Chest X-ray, PA view. Patient: 39 years old, sex M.
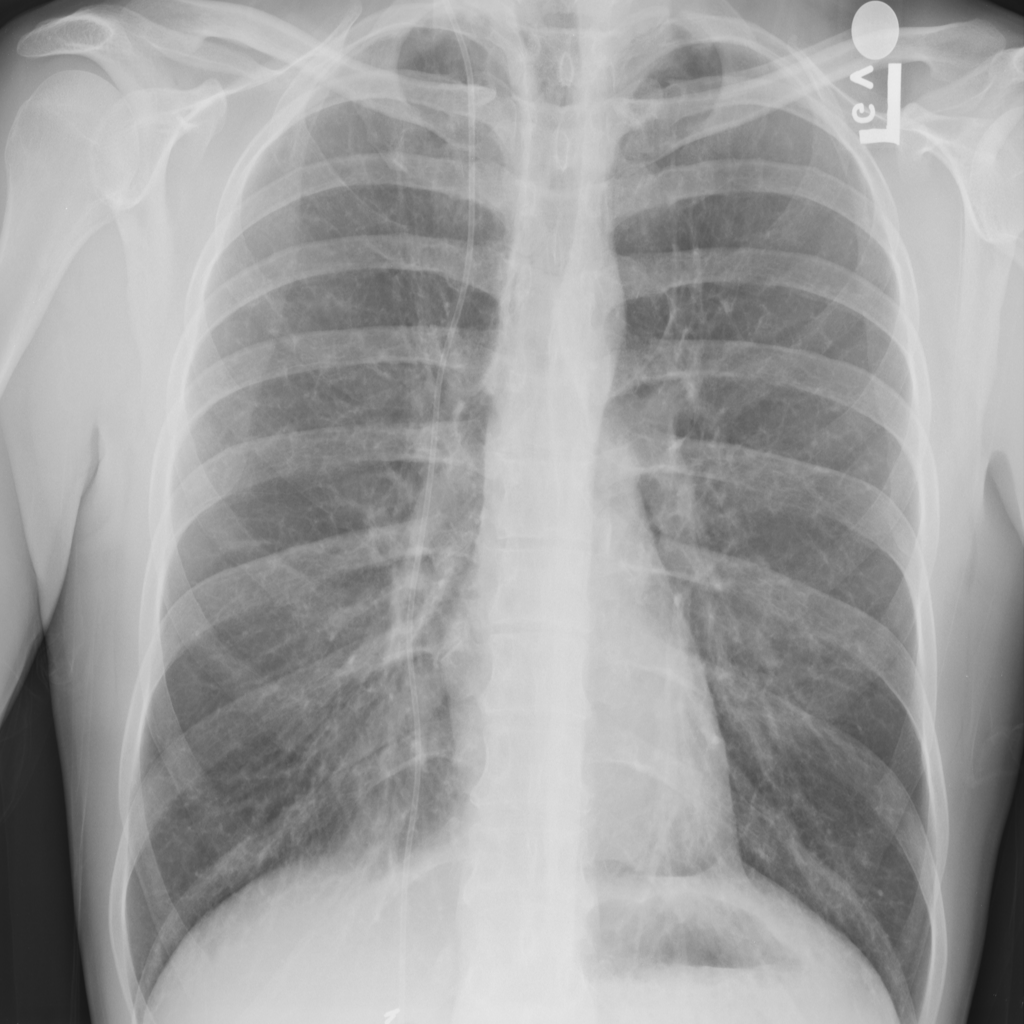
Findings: No Finding